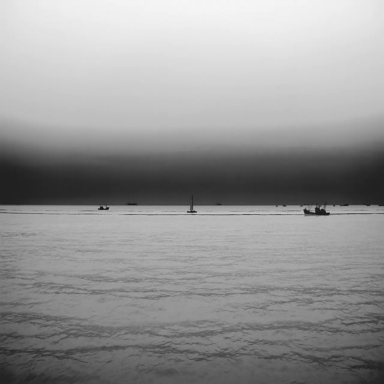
There are three objects shown in the infrared image, including a sailboat, and two bulk_carriers.